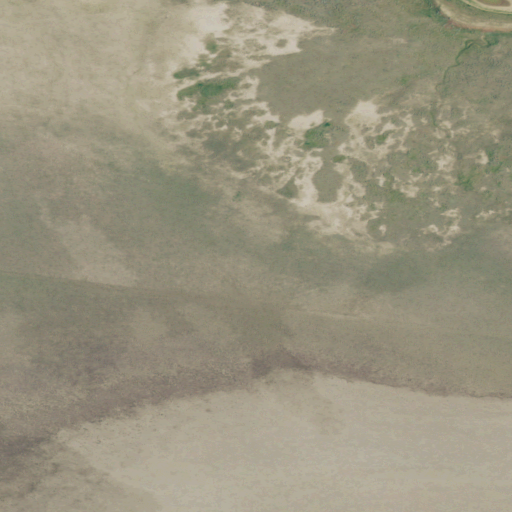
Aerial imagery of plain(s) in Montana named Parrot Flat containing grassland, herbaceous wetlands, shrub, barren land, and open water